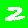
Digit: 2